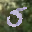
Label: 5